Question: I want to embed a webpage so it displays on this pasge

Under the Item, I would like to embed a web page so it displays as that page has live updates in HTML.
Could this be done?
Thanks
This is the code for the Table View as I'm using Three20
'''
[TTTableTextItem itemWithText:@"Item1" URL:@"tt://countrylauncher"],
[TTTableTextItem itemWithText:@"Item2" URL:@"http://www.link1.org"],
[TTTableTextItem itemWithText:@"Item3" URL:@"http://link2.com"],
[TTTableTextItem itemWithText:@"Item4" URL:@"http://itunes.apple.com/us/app/lalalala/"],
'''
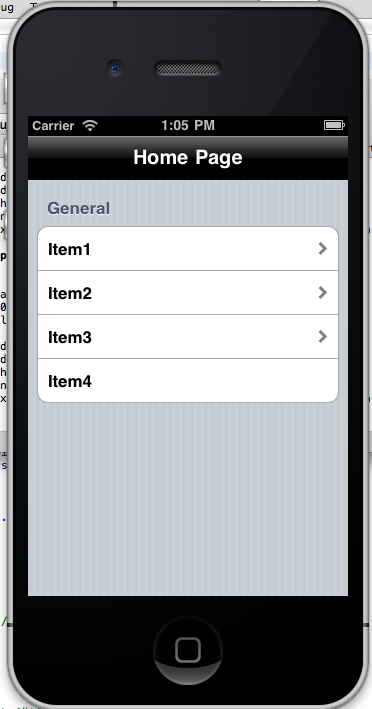
Answer: Add a 'UIWebview as the'tableView''s footer view.